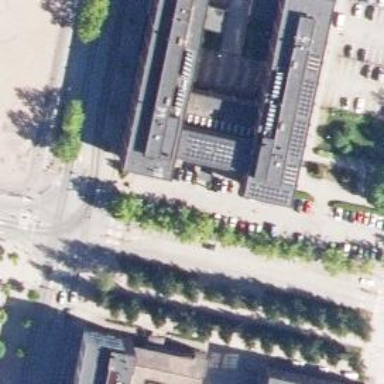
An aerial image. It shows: Government office.